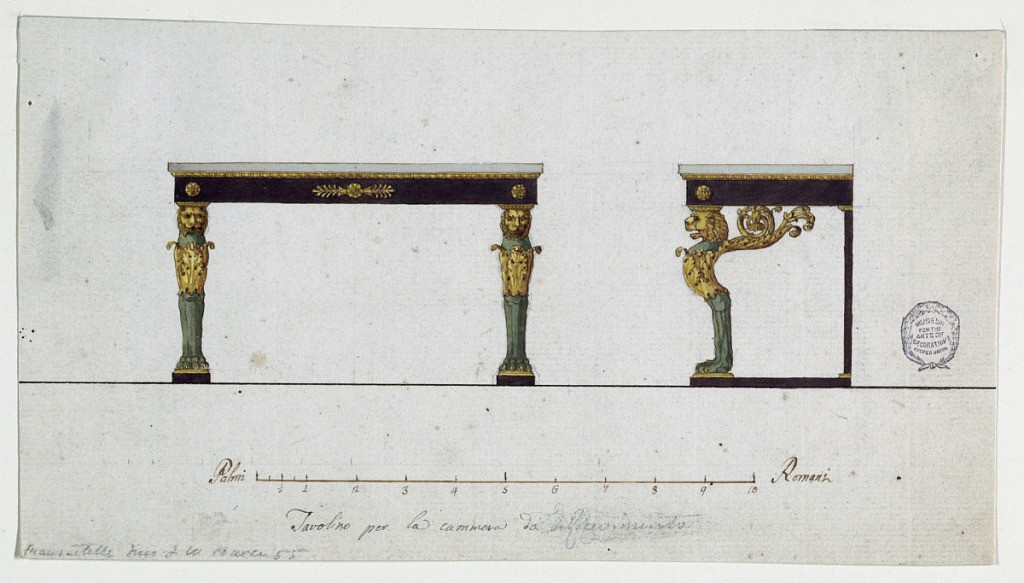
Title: Design for a Console Table
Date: ca. 1820
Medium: Graphite, pen and bistre, brush, and watercolors on white laid paper
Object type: Drawing
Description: A design for a console table showing front and left side elevations. The marble table top is supported by two legs in front designed to resemble lion chimaeras, with elaborately designed ornamental wings that curve back toward the rear supports. The frame is decorated with rosettes and palmettes. Below is the scale: Palmi Romani.

Verso: in graphite, sketch of the plan of a sparsely furnished room.